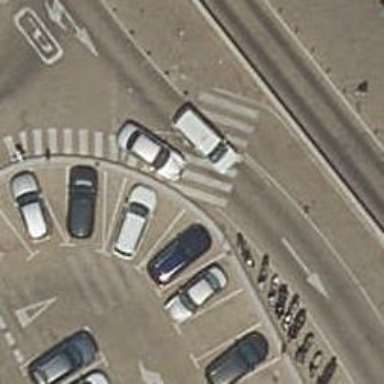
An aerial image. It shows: Zebra crossing on the road.